Field crop: maize
Growth stage: 1
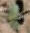
Species: datura